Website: apple-inc
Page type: customer-info-address
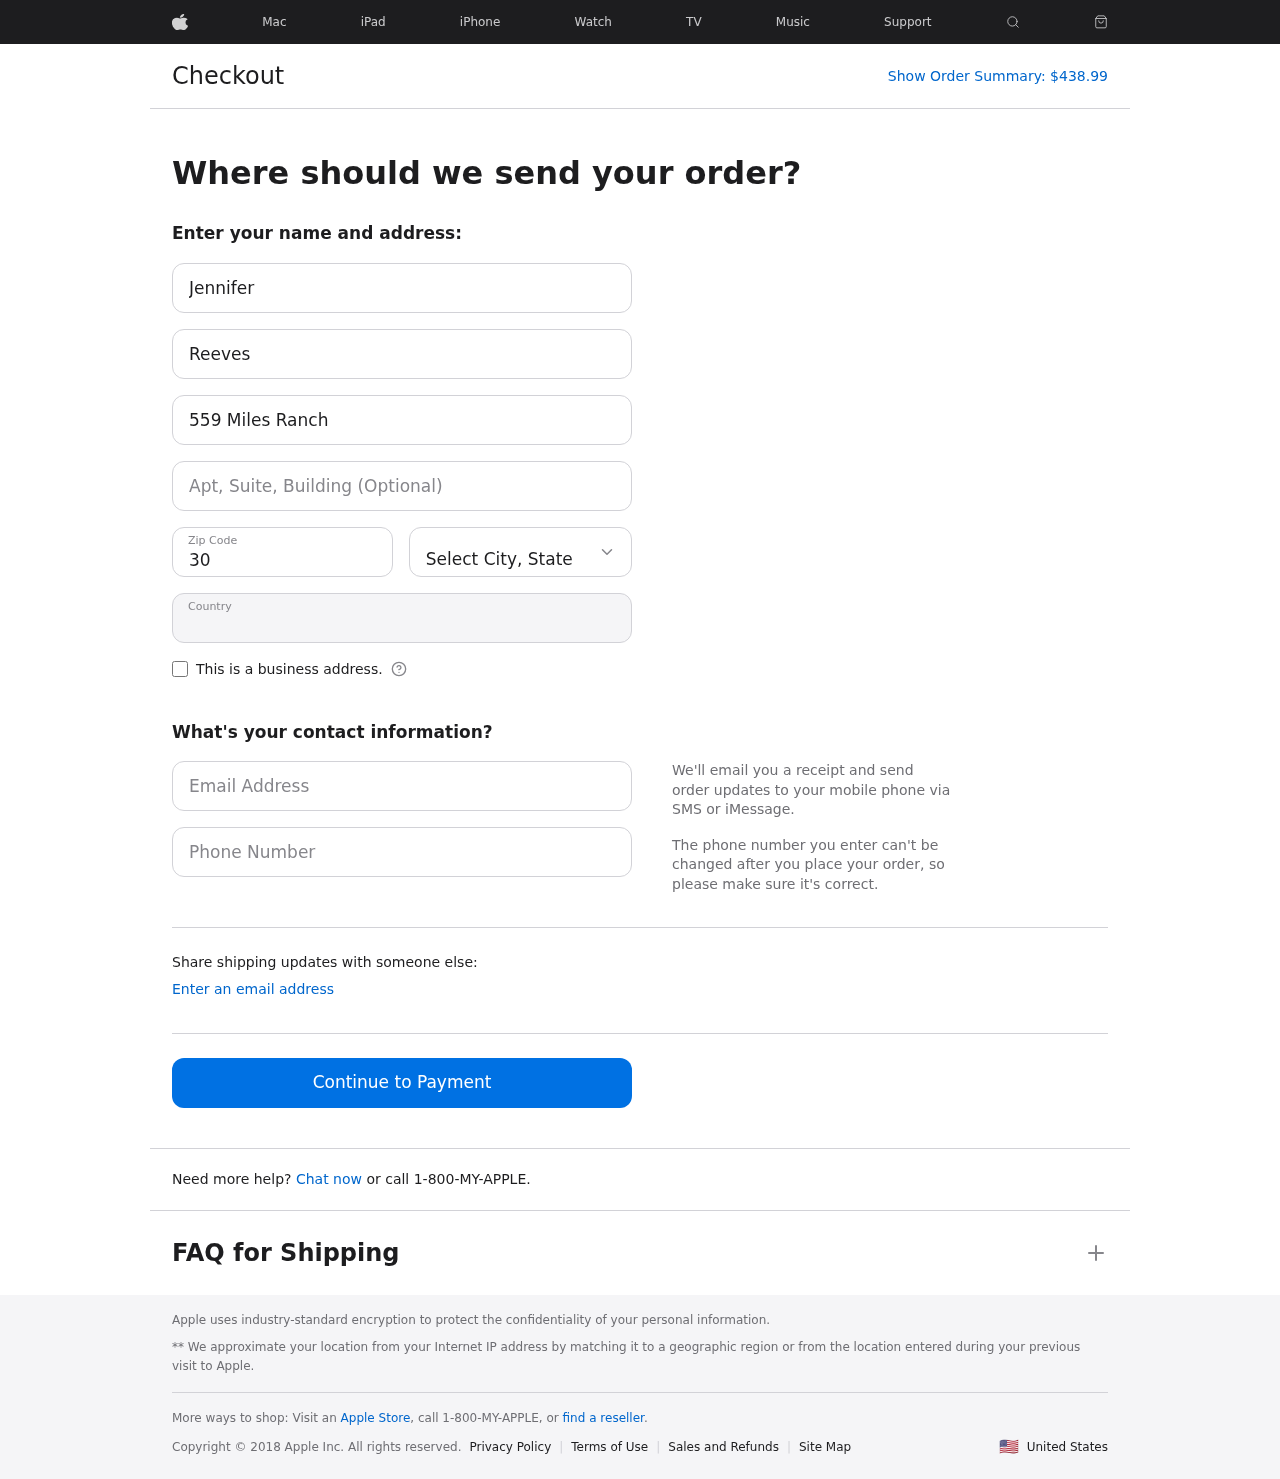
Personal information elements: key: PII_CITY_STATE
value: Port John, NC
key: PII_COUNTRY
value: United States
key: PII_EMAIL
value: jennifer_reeves@hotmail.com
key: PII_FIRSTNAME
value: Jennifer
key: PII_LASTNAME
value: Reeves
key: PII_PHONE
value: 6437584972
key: PII_POSTCODE
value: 30216
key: PII_STREET
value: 559 Miles Ranch
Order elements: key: ORDER_TOTAL
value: $438.99